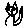
Label: cat